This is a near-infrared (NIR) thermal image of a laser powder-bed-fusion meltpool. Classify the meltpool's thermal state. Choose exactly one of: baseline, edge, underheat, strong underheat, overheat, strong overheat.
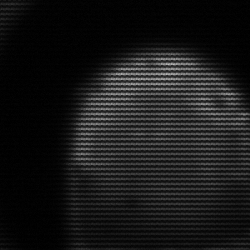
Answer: edge